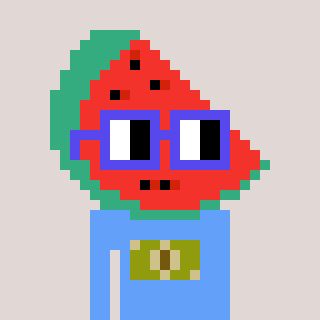
a pixel art character with square blue glasses, a watermelon-shaped head and a blue-colored body on a warm background